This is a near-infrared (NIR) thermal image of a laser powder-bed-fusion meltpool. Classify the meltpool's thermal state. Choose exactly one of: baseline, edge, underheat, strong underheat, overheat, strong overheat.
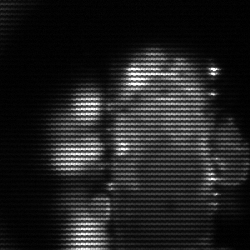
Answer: strong underheat